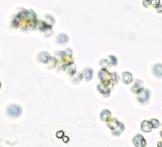
Label: Phaeocystis